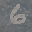
Label: 6